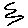
Label: zigzag